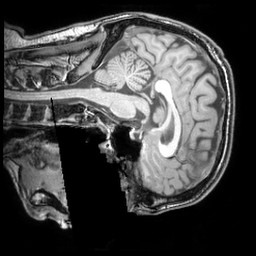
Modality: T1w
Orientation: sagittal
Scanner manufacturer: philips
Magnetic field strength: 3 T
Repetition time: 0.008126 s
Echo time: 0.003716 s